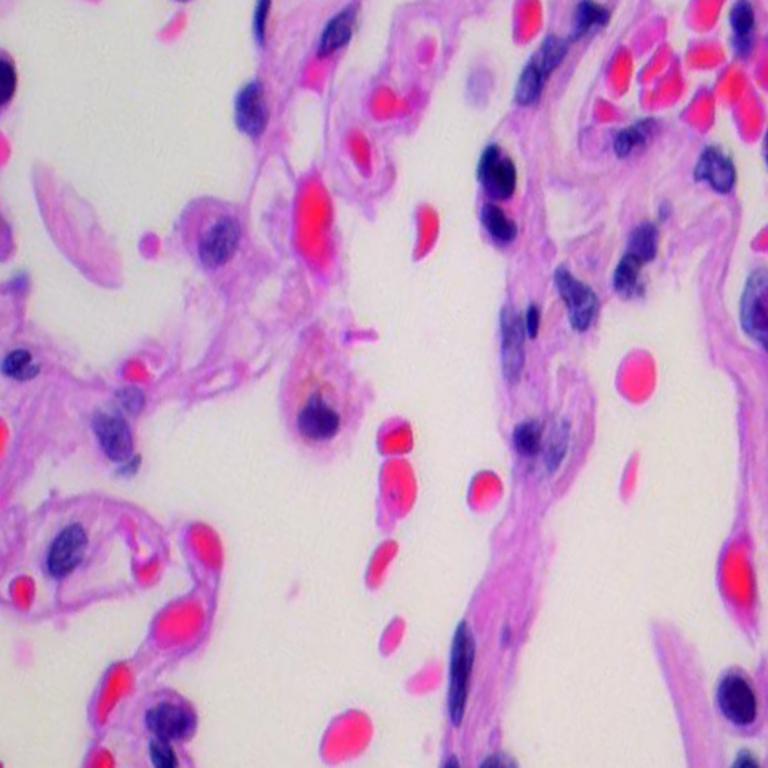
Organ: lung
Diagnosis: benign